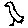
Label: bird